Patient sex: M
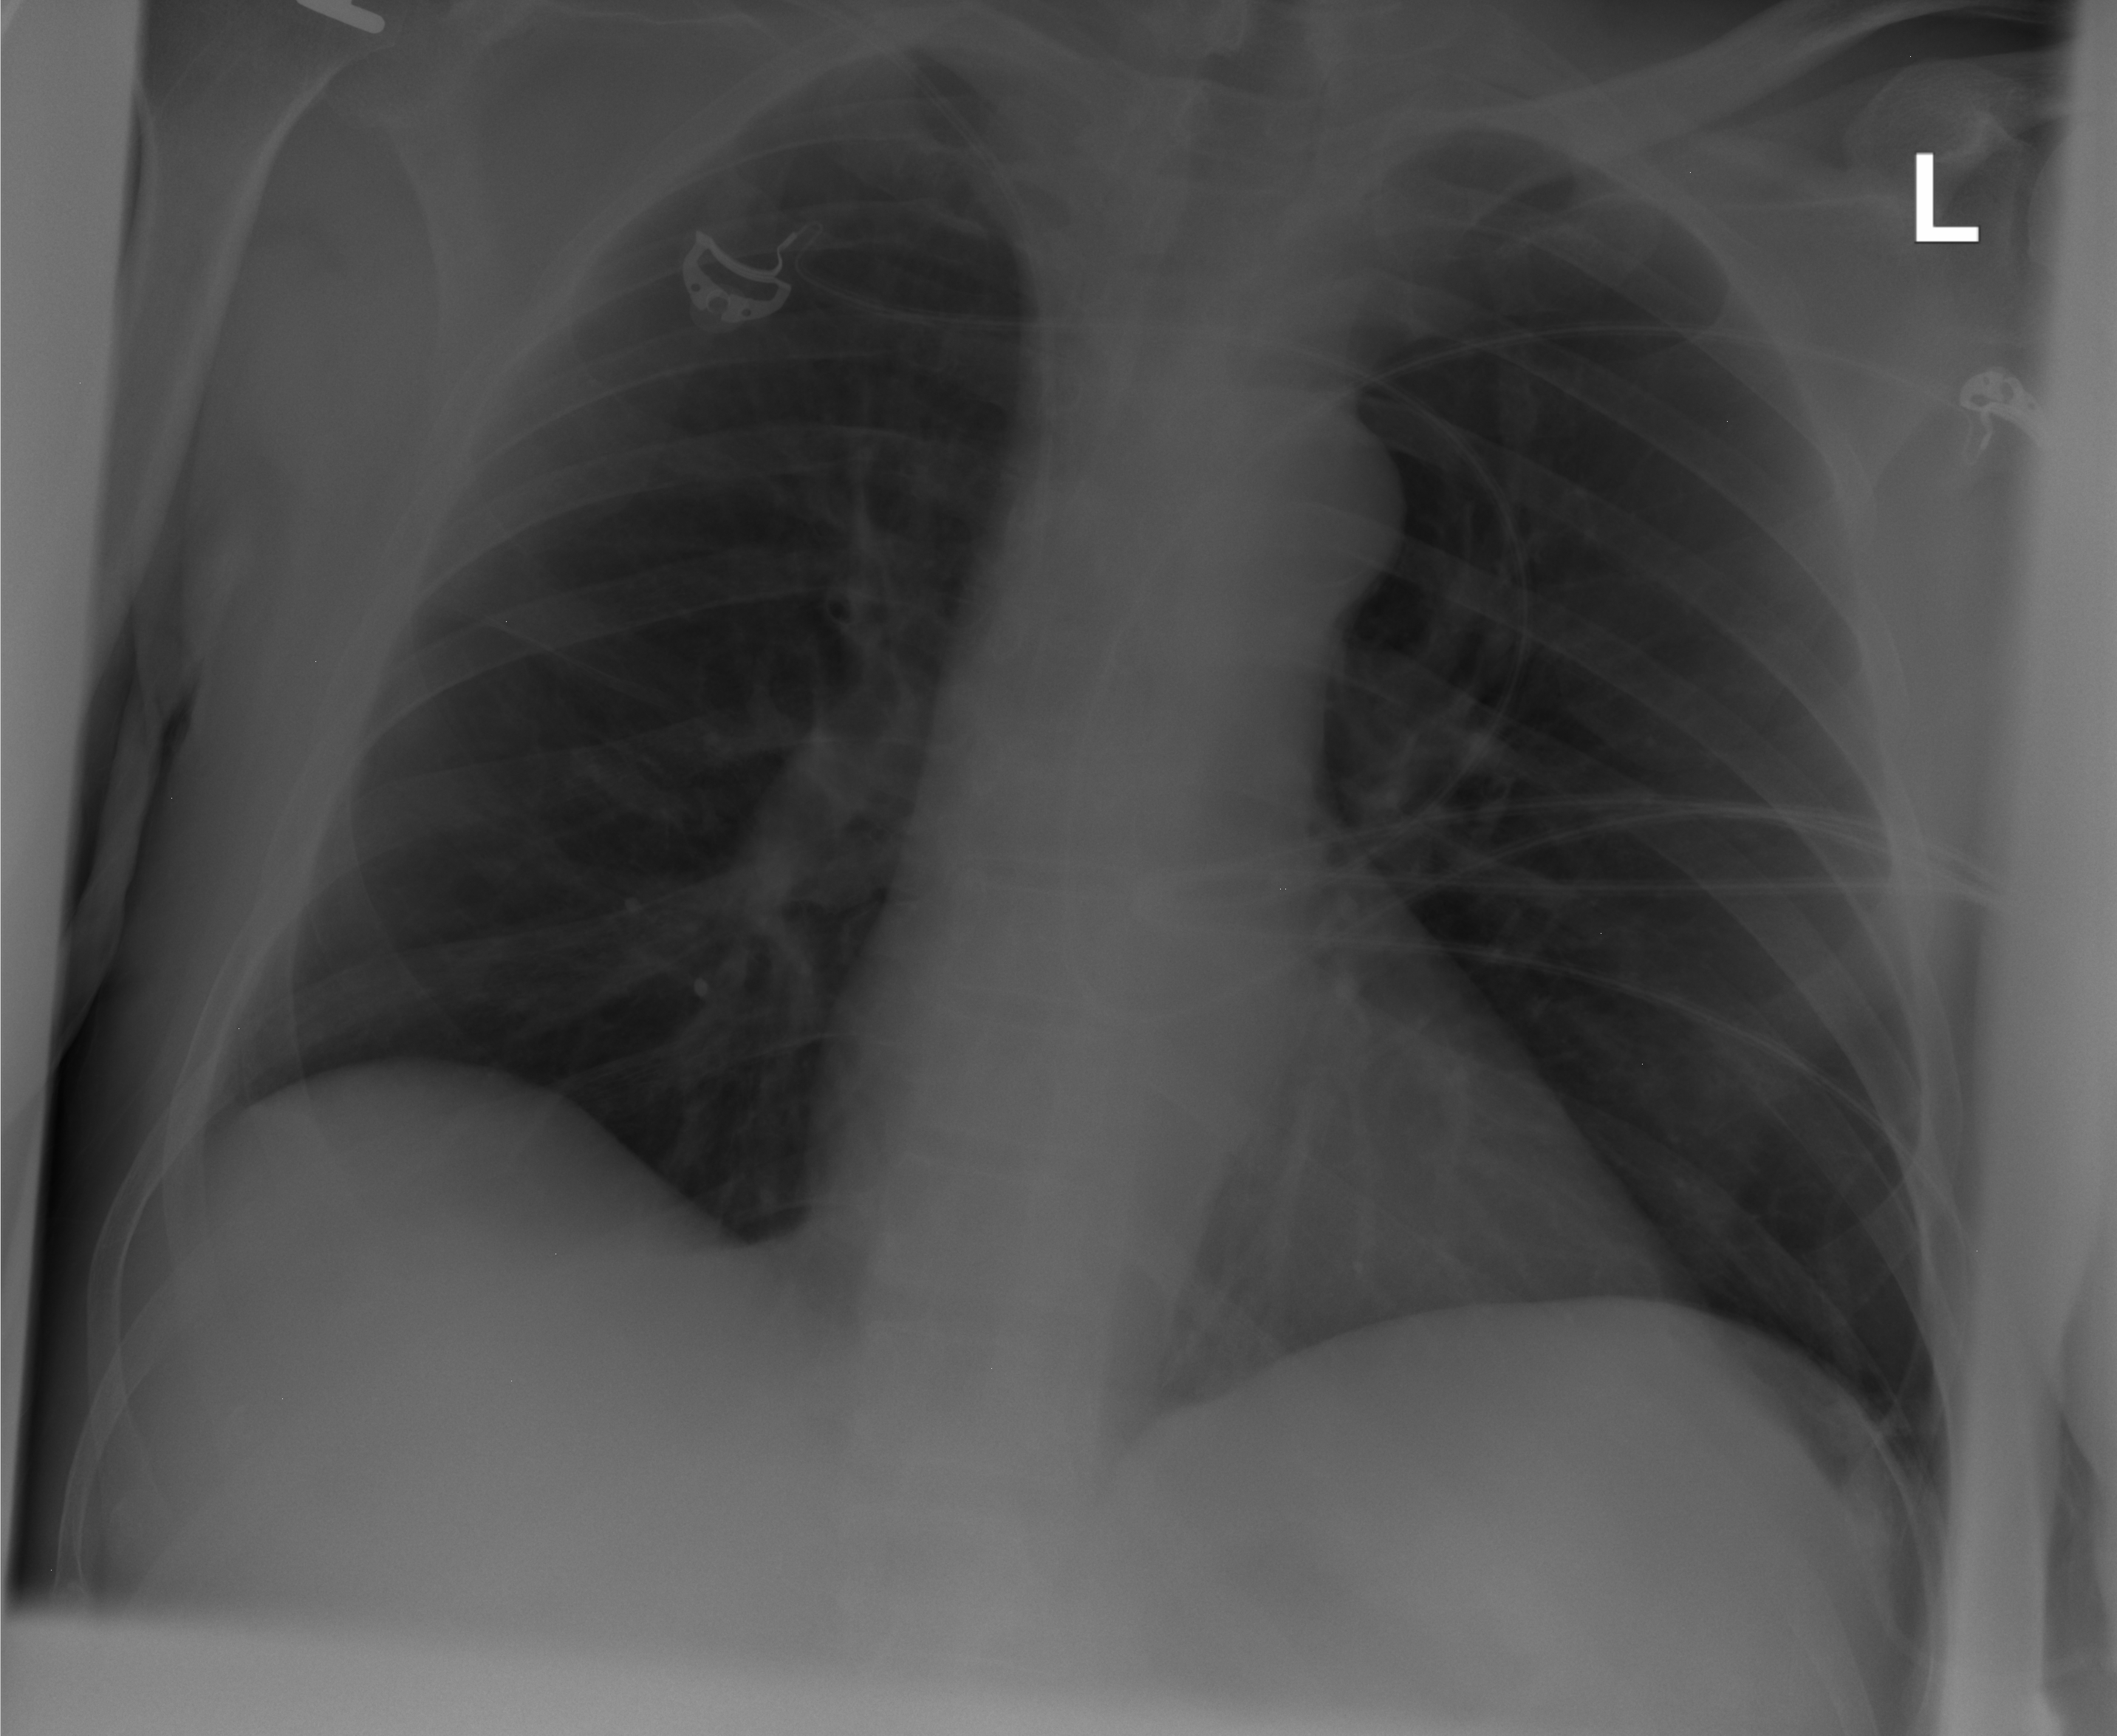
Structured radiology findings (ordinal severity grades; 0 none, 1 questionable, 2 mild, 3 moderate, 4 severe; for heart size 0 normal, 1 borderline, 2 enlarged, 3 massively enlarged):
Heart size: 0
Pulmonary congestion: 0
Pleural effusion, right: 0
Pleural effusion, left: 0
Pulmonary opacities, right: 0
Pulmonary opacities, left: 0
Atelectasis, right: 2
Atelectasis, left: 0